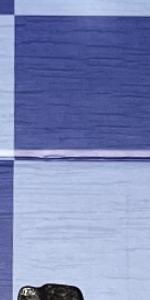
Label: Empty